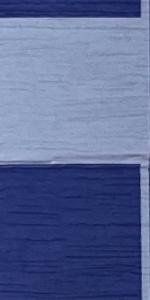
Label: Empty